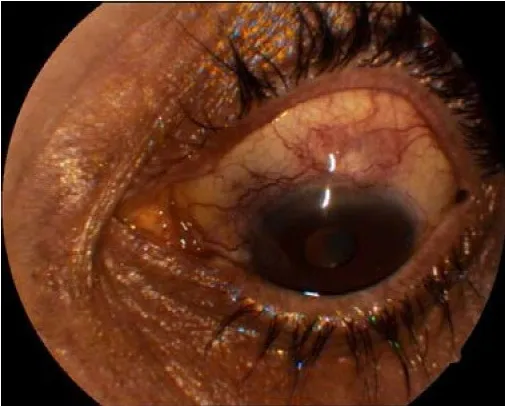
Three months.
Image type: medical_photograph (other_medical_photograph)